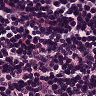
Metastatic tissue present: no